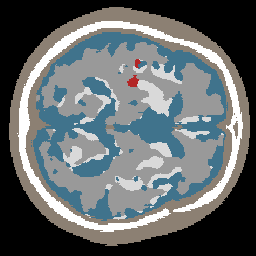
Label: lesion